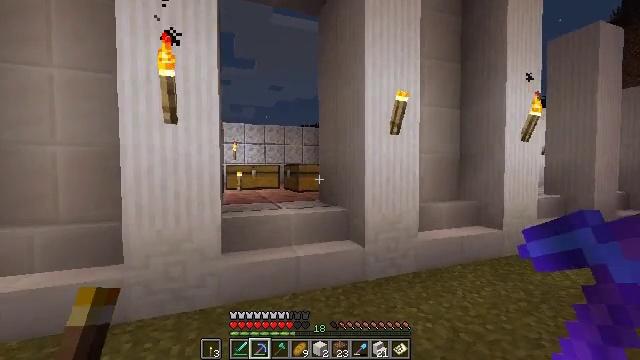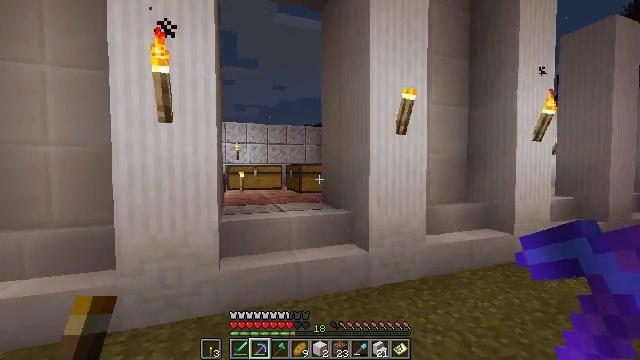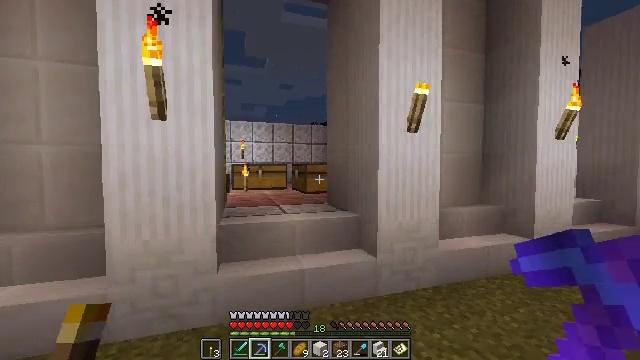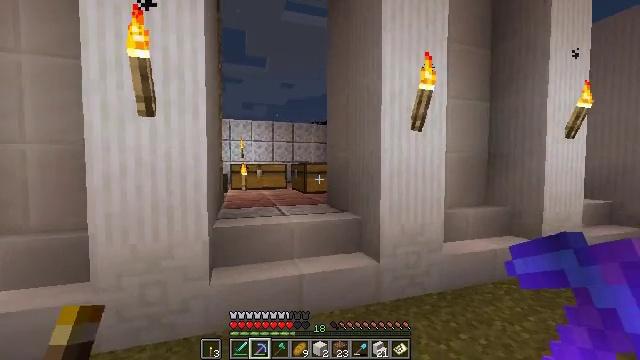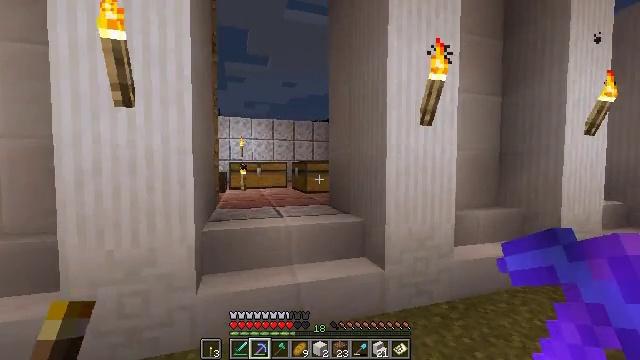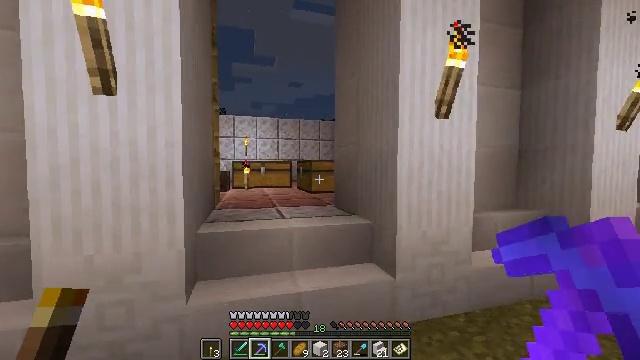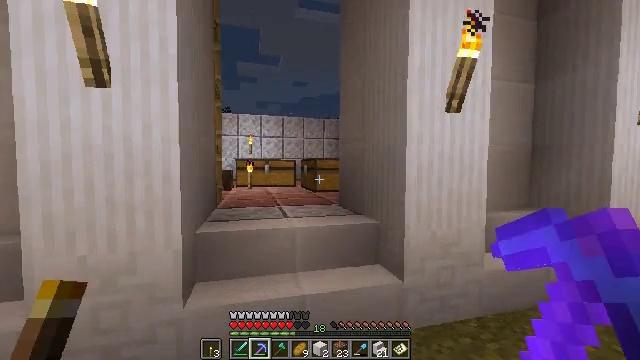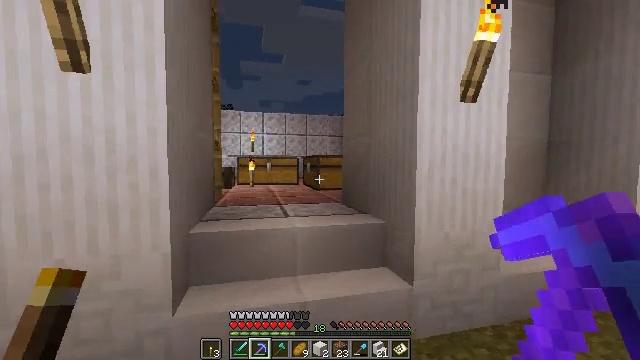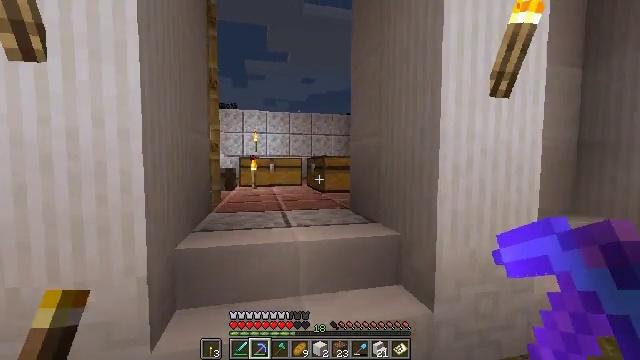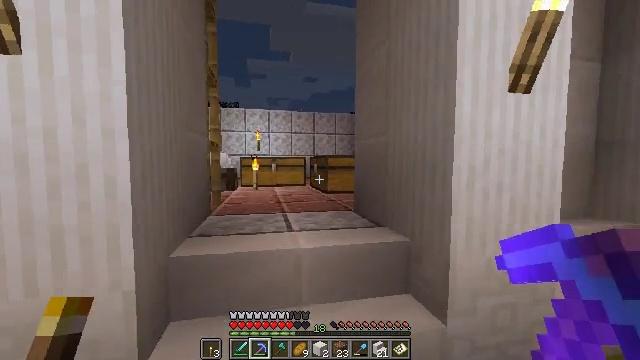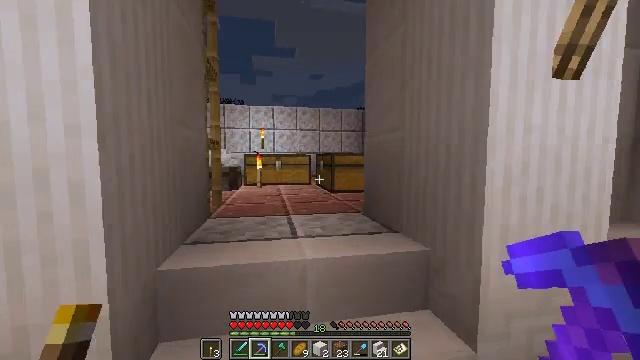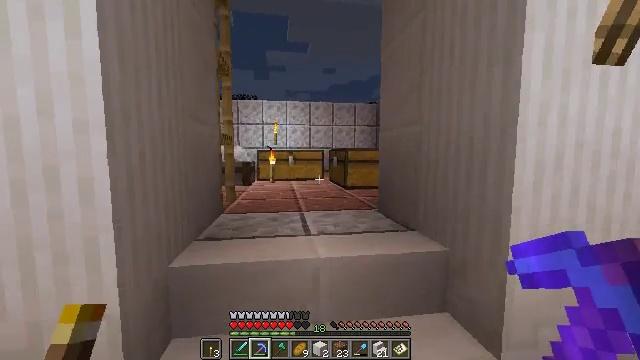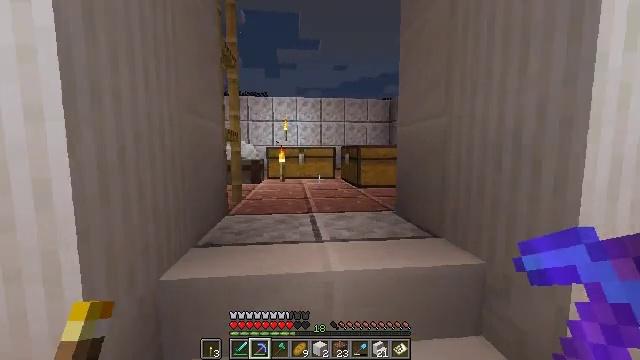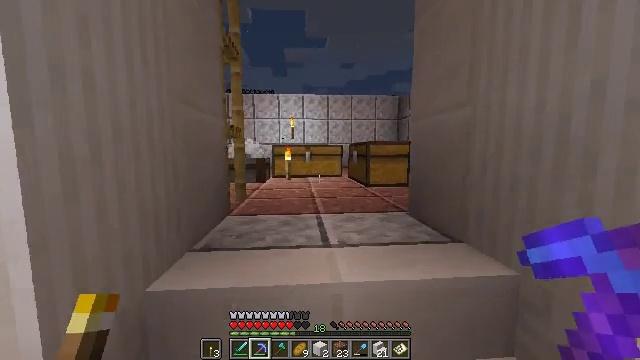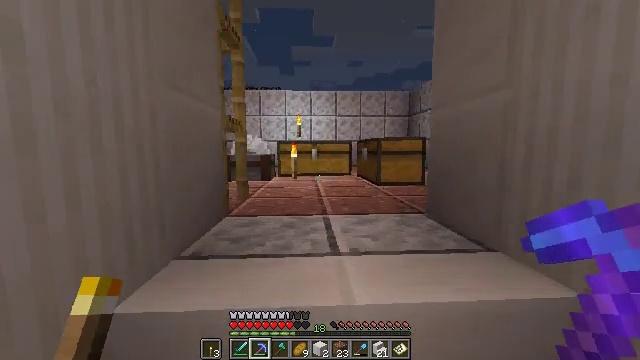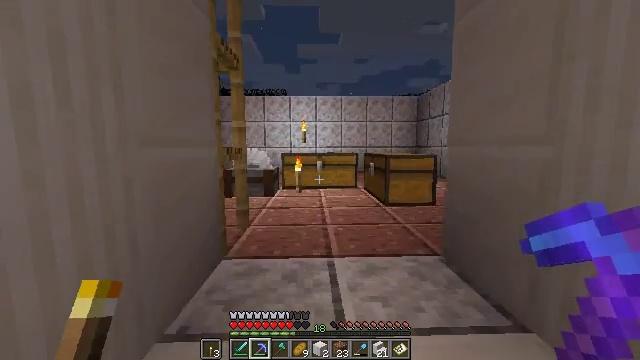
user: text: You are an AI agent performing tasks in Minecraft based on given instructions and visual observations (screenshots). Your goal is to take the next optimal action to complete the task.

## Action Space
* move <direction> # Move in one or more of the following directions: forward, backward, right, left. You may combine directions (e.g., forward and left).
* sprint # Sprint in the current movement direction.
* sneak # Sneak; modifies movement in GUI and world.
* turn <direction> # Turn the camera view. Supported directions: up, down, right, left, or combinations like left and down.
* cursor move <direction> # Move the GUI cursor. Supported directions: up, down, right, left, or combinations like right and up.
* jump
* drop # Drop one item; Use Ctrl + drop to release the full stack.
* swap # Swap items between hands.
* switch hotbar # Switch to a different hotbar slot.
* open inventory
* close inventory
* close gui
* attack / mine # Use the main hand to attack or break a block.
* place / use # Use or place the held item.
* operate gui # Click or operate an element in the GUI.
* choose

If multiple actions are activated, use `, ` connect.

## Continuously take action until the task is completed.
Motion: motion action
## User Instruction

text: Remove quartz stairs from the structure.
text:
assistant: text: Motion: move forward
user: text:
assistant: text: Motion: move forward, turn left
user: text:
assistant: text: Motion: move forward
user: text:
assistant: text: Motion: move forward
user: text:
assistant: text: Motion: move forward, turn left
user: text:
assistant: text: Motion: move forward, turn left
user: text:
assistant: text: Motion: move forward
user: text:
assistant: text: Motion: move forward, turn left
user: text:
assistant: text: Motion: move forward
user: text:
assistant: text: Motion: move forward, turn left
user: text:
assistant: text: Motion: move forward, turn left and down
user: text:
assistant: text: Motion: move forward, turn left
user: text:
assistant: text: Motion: move forward, turn left
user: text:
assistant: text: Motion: move forward, turn left
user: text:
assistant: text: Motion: move forward, turn left
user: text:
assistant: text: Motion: move forward
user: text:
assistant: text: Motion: move forward, turn left
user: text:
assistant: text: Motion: move forward, turn left
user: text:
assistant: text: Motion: move forward, turn left
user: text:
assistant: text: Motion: move forward
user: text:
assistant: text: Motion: move forward
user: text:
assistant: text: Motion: move forward, turn left and down
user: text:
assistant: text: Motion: move forward, turn left and down
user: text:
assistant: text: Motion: move forward, turn left and down
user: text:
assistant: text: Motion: move forward, turn left and down
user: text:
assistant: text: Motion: move forward, turn left and down
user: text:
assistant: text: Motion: move forward, turn left and down
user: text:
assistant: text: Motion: move forward, turn left and down
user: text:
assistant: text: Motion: move forward, turn left and up
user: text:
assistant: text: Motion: move forward, turn left